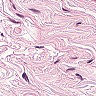
Metastatic tissue present: no